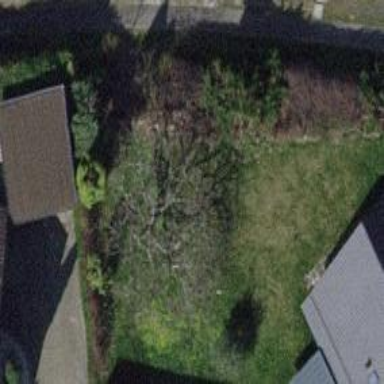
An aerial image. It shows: Garden with deciduous broadleaved trees.